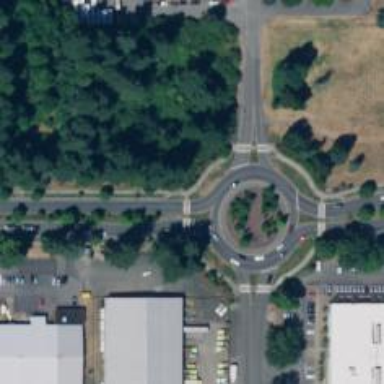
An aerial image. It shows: Secondary road leading to roundabout.